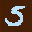
Label: 5